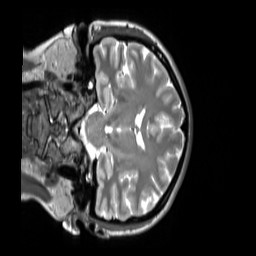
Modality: T2w
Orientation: coronal
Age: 30
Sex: female
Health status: ill
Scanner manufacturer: siemens
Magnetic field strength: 3 T
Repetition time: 2.8 s
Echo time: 0.326 s